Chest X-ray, AP view. Patient: 61 years old, sex F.
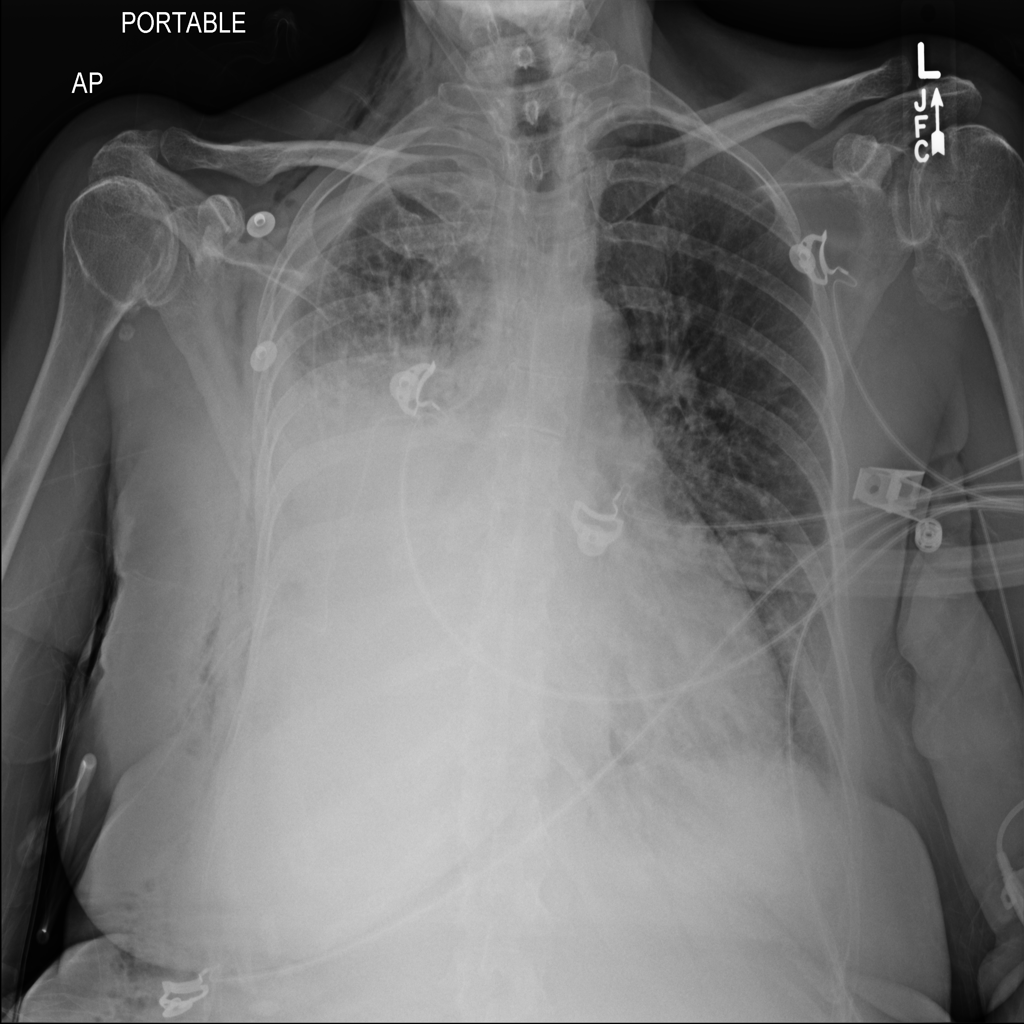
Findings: Consolidation, Pleural_Thickening